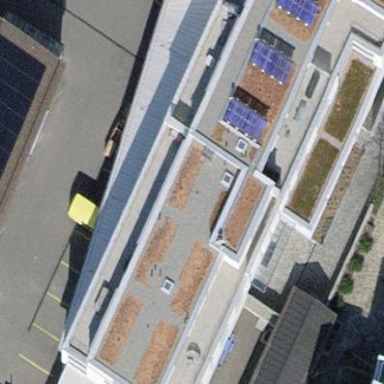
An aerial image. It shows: Building with grey gabled roof.